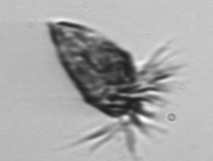
Label: Strombidium_morphotype1